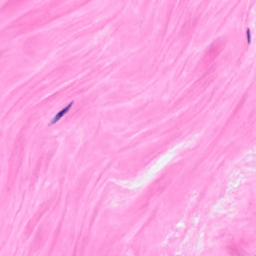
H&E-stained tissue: Breast